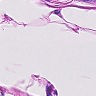
Metastatic tissue present: no